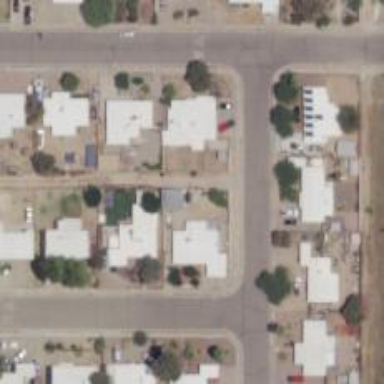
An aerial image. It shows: Alleyway designated as service road.